1
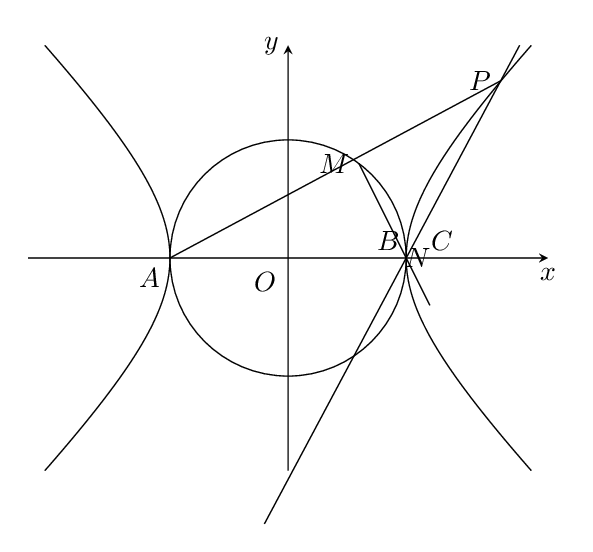
【解答】
1